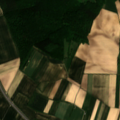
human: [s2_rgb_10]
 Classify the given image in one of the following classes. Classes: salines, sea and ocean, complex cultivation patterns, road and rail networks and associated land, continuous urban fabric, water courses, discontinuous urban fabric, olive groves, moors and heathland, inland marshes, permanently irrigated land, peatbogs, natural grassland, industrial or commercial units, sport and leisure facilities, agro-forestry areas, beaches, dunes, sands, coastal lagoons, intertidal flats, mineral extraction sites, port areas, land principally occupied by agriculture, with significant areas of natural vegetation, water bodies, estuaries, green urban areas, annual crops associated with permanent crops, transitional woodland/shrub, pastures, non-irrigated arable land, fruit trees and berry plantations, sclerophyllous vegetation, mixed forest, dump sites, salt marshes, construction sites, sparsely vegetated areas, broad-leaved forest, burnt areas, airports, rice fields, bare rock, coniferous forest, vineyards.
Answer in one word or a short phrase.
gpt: non-irrigated arable land, land principally occupied by agriculture, with significant areas of natural vegetation, broad-leaved forest, mixed forest